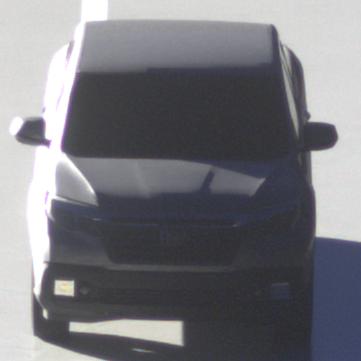
Make: Honda
Model: Ridgeline
Detailed model: Gen. 2
Model produced from: 2016
Model produced until: 2020
Doors: 4
Color: gray
Road condition: wet road
Daytime: sunrise or sunset
Contrast: high contrast